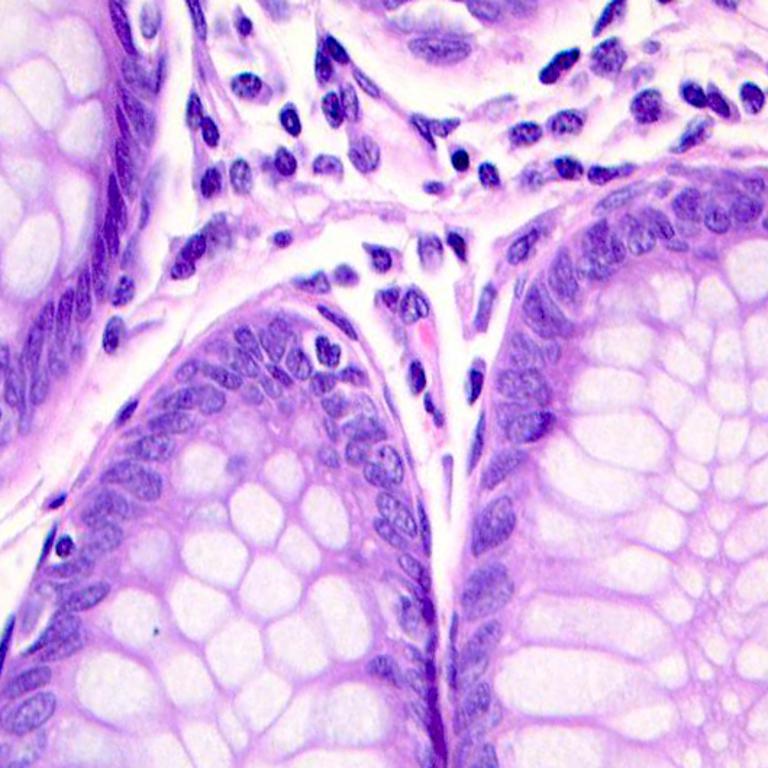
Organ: colon
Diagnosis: benign